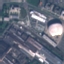
Land use / land cover class: Industrial